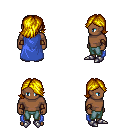
a pixel art fantasy rpg character, male body template, human, dark skin, blue cape, teal pants, blonde swoop hairstyle, cloth bracers, metal boots, four views (front, back, left, right), 2x2 character sprite sheet, small pixel art, hard edges, no anti-aliasing